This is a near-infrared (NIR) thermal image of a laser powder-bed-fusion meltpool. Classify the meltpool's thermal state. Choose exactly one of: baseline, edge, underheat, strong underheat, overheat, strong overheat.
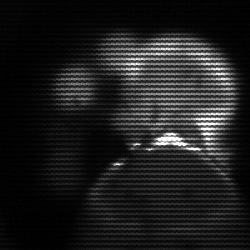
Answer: edge